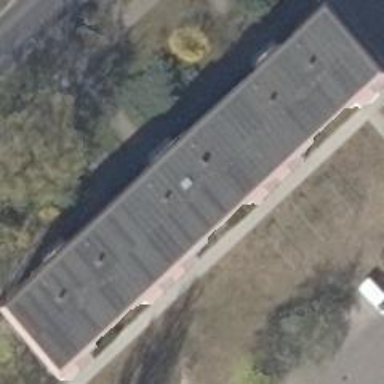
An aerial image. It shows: Quadruple saltbox roof shape on apartment building.